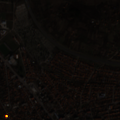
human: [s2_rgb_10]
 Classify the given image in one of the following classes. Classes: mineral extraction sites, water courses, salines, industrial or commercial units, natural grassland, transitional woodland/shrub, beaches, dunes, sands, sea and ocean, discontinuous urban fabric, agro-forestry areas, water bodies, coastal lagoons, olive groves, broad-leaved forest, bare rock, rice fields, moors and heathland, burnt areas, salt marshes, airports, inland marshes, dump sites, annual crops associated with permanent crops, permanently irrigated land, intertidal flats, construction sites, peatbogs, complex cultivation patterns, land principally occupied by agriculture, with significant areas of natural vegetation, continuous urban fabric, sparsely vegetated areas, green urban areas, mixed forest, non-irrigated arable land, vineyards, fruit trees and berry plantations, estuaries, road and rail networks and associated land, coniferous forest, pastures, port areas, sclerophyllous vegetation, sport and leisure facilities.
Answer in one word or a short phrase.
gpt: discontinuous urban fabric, non-irrigated arable land, land principally occupied by agriculture, with significant areas of natural vegetation, broad-leaved forest